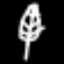
Label: leaf